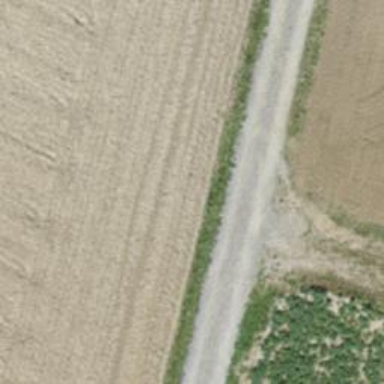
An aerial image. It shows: Grass track with grade3 surface.